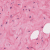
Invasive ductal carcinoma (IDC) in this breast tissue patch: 0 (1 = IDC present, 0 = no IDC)